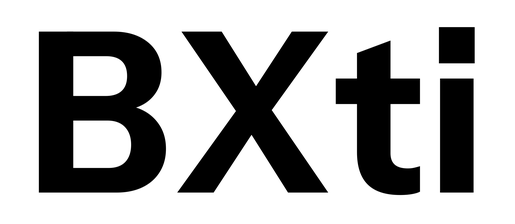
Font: InstrumentSans_Bold